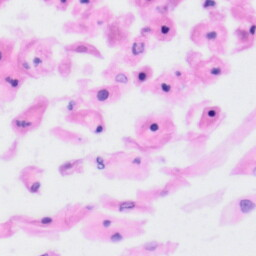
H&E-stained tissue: Tonsil